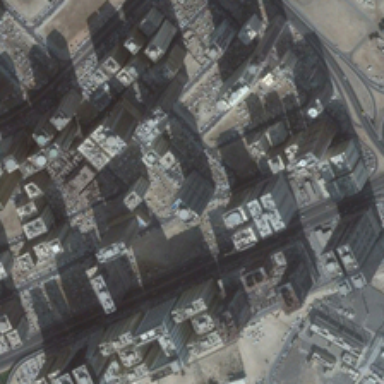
Many buildings are in a commercial area .